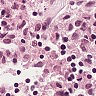
Metastatic tissue present: no